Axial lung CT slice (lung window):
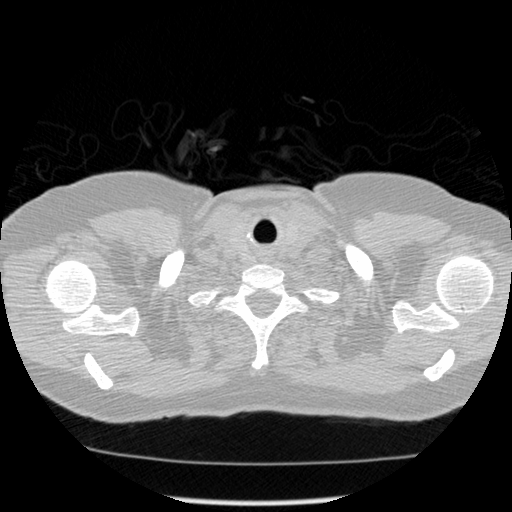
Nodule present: no